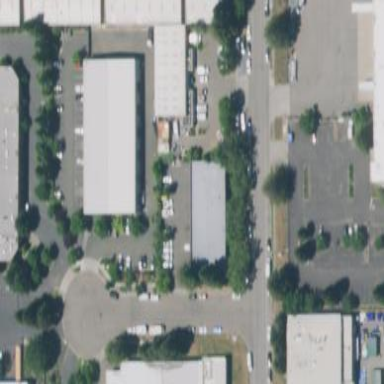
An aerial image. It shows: Commercial area.